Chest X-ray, PA view. Patient: 24 years old, sex F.
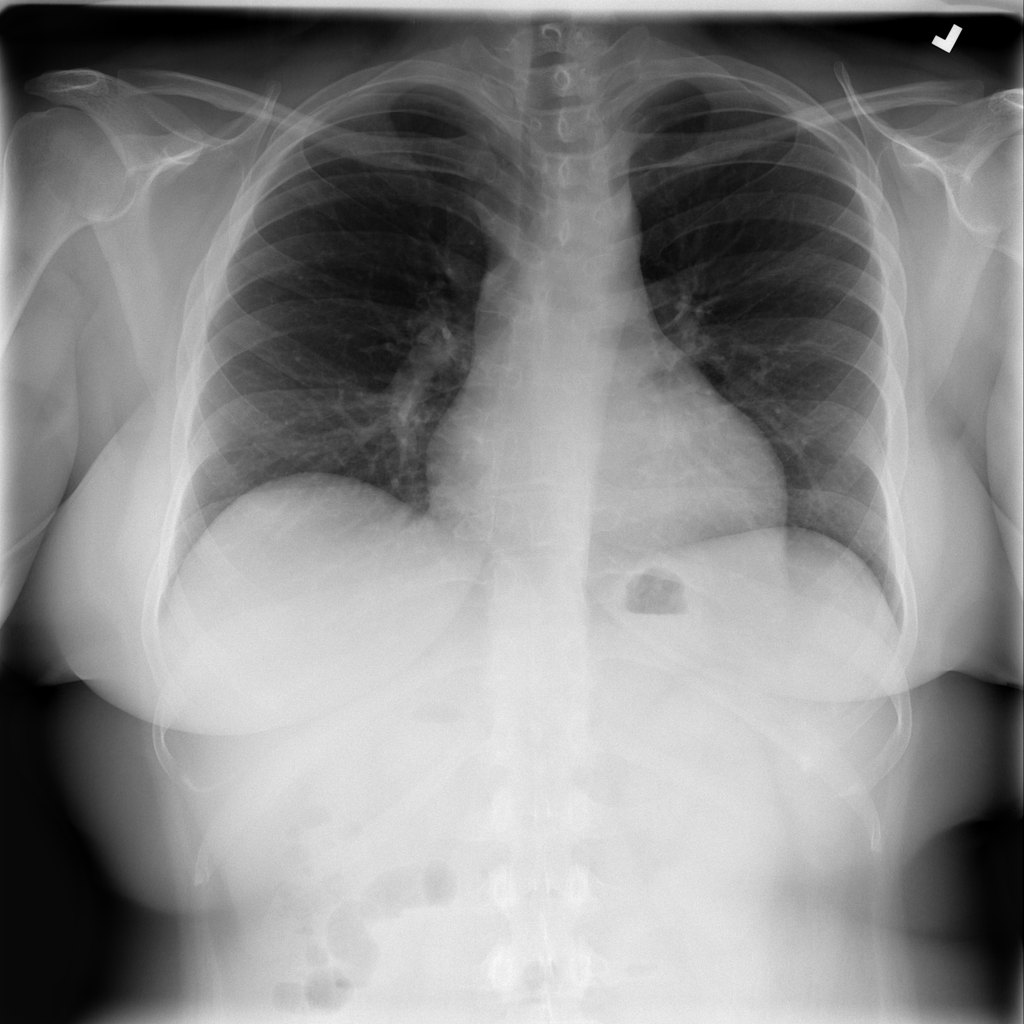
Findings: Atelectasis